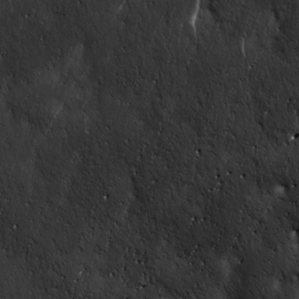
Label: non_frost